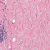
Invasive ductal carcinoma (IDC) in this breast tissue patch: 0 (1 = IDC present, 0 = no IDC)